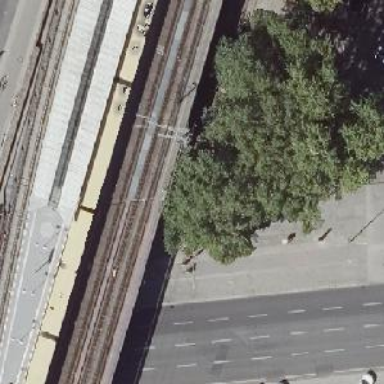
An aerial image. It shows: Viaduct railway bridge with electrified contact lines. The railway uses ballastless track technology.